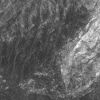
Atmospheric dust classification: not_dusty